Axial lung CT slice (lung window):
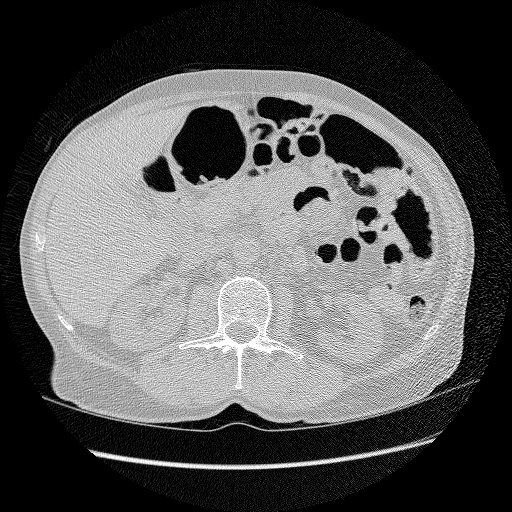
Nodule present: no